Question: This my friends, is a going to be long one...
I am getting some quite bizarre behaviour when I try to render text in a layered window.
The strange thing is that for some combinations of font/font-style/font-size, GDI+ changes the rendering method. For Tahoma-Bold fonts sizes 8.49 and 16.49 (Pixel-Units) inclusive "fail". For other fonts and styles I get "fails" at different sizes.

The two key parameters to play with are on line 23:
'''
Color g_oTextColor( 255, 240, 0, 0 ); // Simply change Color to ( 254, 240, 0, 0 ) [to add slight transparency] and everything will work!
#define USE_LAYERED_WINDOW // or just comment this line out [to use a regular window], and everything will work!
'''
---
When using layered windows and full opacity the fonts draw a transparent "hole" in the background. However if I add a slight transparency to the text colour (alpha-channel = 254) the fonts become opaque. Or if I use regular (non-layered) windows the fonts render opaque.
But even without the layered/transparency problems it is clear that something strange is happening here. The fonts size 8.49 - 16.48 get rendered pixel perfect, the other fonts have slight blurry quality, especially the small ones. So it seems that the system takes a different approach to rendering these medium sizes. I have tried all sorts of settings for 'SetTextRenderingHint()' and 'SetTextContrast()' but none looked crisp for fonts of size 8. I have tried Tahoma & Arial only...
---
I wanted to use pure GDI+ for the off-screen drawing but I could not get it work by simply creating 'Bitmap' & 'Graphics' objects. I still had to use old GDI stuff to create a DC and to select the HBitmap into it. How can I do it all in GDI+?
I also tried to draw the fonts in good-old GDI but there I got some even more bizarre effects: In a layered window the text became transparent but in an way. (So a red text would look fine if the window behind was dark but if the window behind it was whit the text disappeared completely!) Furthermore if I filled my own window with a semi-transparent square, then that behave as expected. (A red square would turn dark red if the window behind it was black, and the square would turn light red over a white window). And I can observe both these behaviours simultaneously in one layered window. And as a highly undesired bonus the drawn text lost it's hit-test and became un-clickable?
And if you have read this far, thanks for enduring, and thanks for any answers!
'''
// Create as a console application project
// + Unicode charset
// + Precompiled headers off
// + make sure to add linker input: gdiplus.lib
#ifndef _WIN32_WINNT // Allow use of features specific to Windows XP or later.
#define _WIN32_WINNT 0x0501 // Change this to the appropriate value to target other versions of Windows.
#endif
// Standard and GDI+ stuffstuff
#include <stdio.h>
#include <tchar.h>
#include <windows.h>
#include <iostream>
#include <cassert>
#include <Gdiplus.h>
using namespace Gdiplus;
GdiplusStartupInput g_oGdiPlusStartupInput;
ULONG_PTR g_pGdiPlusToken = NULL;
// #*#*#*#*#*#*#*#*# LINES TO CHANGE ---------->---------->---------->
Color g_oTextColor( 255, 240, 0, 0 ); // Simply change Color to ( 254, 240, 0, 0 ) [to add slight transparency] and everything will work!
#define USE_LAYERED_WINDOW // or just comment this line out [to use a regular window], and everything will work!
// Forward declarations
void RegWndClass();
LRESULT CALLBACK WndProc( HWND hWnd, UINT uiMsg, WPARAM wParam, LPARAM lParam );
void CreateWindows();
void Draw();
void MsgLoop();
// Other Globals
ATOM g_iWndClass = 0;
HWND g_hWndGdiPlus = NULL;
HWND g_hWndGdi = NULL;
const wchar_t* g_pWndClass = L"TST";
int g_iWidth = 200;
int g_iHeight = 200;
// Main entry-point
int _tmain( int argc, _TCHAR* argv[] )
{
GdiplusStartup( &g_pGdiPlusToken, &g_oGdiPlusStartupInput, NULL );
RegWndClass();
CreateWindows();
Draw();
MsgLoop();
::UnregisterClass( g_pWndClass, NULL );
::Sleep( 500 );
GdiplusShutdown( g_pGdiPlusToken );
return 0;
} // _tmain
void CreateWindows()
{
#ifdef USE_LAYERED_WINDOW
// The key trick is to create a window with style WS_EX_LAYERED, but WITHOUT any subsequent calls to SetLayeredWindowAttributes()
// This gives us a magic window that must be updated with UpdateLayeredWindow() ( and it does NOT recieve any WM_PAINT messages )
// as brilliantly described in: http://alexkr.com/source-code/50/layered-windows-and-updatelayeredwindow/
g_hWndGdiPlus = ::CreateWindowEx( WS_EX_LAYERED, g_pWndClass, L"", WS_POPUP | WS_VISIBLE, 1000, 200, g_iWidth, g_iHeight, NULL, NULL, NULL, NULL );
#else
g_hWndGdiPlus = ::CreateWindowEx( 0, g_pWndClass, L"", WS_OVERLAPPEDWINDOW | WS_POPUP | WS_VISIBLE, 1000, 200, g_iWidth, g_iHeight, NULL, NULL, NULL, NULL );
#endif
//g_hWndGdi = ::CreateWindowEx( WS_EX_LAYERED, g_pWndClass, L"", WS_POPUP | WS_VISIBLE, 720, 500, 200, 200, NULL, NULL, NULL, NULL );
} // CreateWindows
void Draw()
{
// Init GDI+ surface
HDC hOff = ::CreateCompatibleDC( NULL );
Bitmap oDaBigOne( g_iWidth, g_iHeight, PixelFormat32bppARGB );
HBITMAP hBMit = NULL;
Color oCol( 0, 0, 0, 0 );
oDaBigOne.GetHBITMAP( oCol, &hBMit );
HGDIOBJ hSave = ::SelectObject( hOff, hBMit );
#ifdef USE_LAYERED_WINDOW
Graphics oGraph( hOff );
#else
Graphics oGraph( g_hWndGdiPlus );
#endif
oGraph.Clear( Color( 255, 55, 155, 255 ) );
// Draw text
oGraph.SetTextRenderingHint( TextRenderingHintAntiAliasGridFit );
oGraph.SetTextContrast( 0xffffffff );
oGraph.SetCompositingMode( CompositingModeSourceOver );
oGraph.SetCompositingQuality( CompositingQualityHighQuality );
oGraph.SetPixelOffsetMode( PixelOffsetModeHighQuality );
const FontFamily oFamily( L"Tahoma", NULL );
#if 1 // Use bold
Font oF600( &oFamily, 6.00, FontStyle::FontStyleBold, Unit::UnitPixel );
Font oF800( &oFamily, 8.00, FontStyle::FontStyleBold, Unit::UnitPixel );
Font oF848( &oFamily, 8.48, FontStyle::FontStyleBold, Unit::UnitPixel );
Font oF849( &oFamily, 8.49, FontStyle::FontStyleBold, Unit::UnitPixel );
Font oF1200( &oFamily, 12.00, FontStyle::FontStyleBold, Unit::UnitPixel );
Font oF1500( &oFamily, 15.00, FontStyle::FontStyleBold, Unit::UnitPixel );
Font oF1648( &oFamily, 16.48, FontStyle::FontStyleBold, Unit::UnitPixel );
Font oF1649( &oFamily, 16.49, FontStyle::FontStyleBold, Unit::UnitPixel );
#else // Use regular
Font oF600( &oFamily, 6.00, FontStyle::FontStyleRegular, Unit::UnitPixel );
Font oF800( &oFamily, 8.00, FontStyle::FontStyleRegular, Unit::UnitPixel );
Font oF848( &oFamily, 8.48, FontStyle::FontStyleRegular, Unit::UnitPixel );
Font oF849( &oFamily, 8.49, FontStyle::FontStyleRegular, Unit::UnitPixel );
Font oF1200( &oFamily, 12.00, FontStyle::FontStyleRegular, Unit::UnitPixel );
Font oF1500( &oFamily, 15.00, FontStyle::FontStyleRegular, Unit::UnitPixel );
Font oF1648( &oFamily, 16.48, FontStyle::FontStyleRegular, Unit::UnitPixel );
Font oF1649( &oFamily, 16.49, FontStyle::FontStyleRegular, Unit::UnitPixel );
#endif
assert( oF600.GetLastStatus() == Ok ); // Make sure font is OK
SolidBrush oBrush( g_oTextColor );
double dy = 1.0;
oGraph.DrawString( L"Size 6.00", -1, &oF600, PointF( 30.0, dy += 18.0 ), &oBrush );
oGraph.DrawString( L"Size 8.00", -1, &oF800, PointF( 30.0, dy += 18.0 ), &oBrush );
oGraph.DrawString( L"Size 8.48", -1, &oF848, PointF( 30.0, dy += 18.0 ), &oBrush );
oGraph.DrawString( L"Size 8.49", -1, &oF849, PointF( 30.0, dy += 18.0 ), &oBrush );
oGraph.DrawString( L"Size 12.00", -1, &oF1200, PointF( 30.0, dy += 18.0 ), &oBrush );
oGraph.DrawString( L"Size 15.00", -1, &oF1500, PointF( 30.0, dy += 18.0 ), &oBrush );
oGraph.DrawString( L"Size 16.48", -1, &oF1648, PointF( 30.0, dy += 18.0 ), &oBrush );
oGraph.DrawString( L"Size 16.49", -1, &oF1649, PointF( 30.0, dy += 18.0 ), &oBrush );
#ifndef USE_LAYERED_WINDOW
return;
#endif
// Do da layered window magic stuff
BLENDFUNCTION oBF = { 0 };
oBF.BlendOp = AC_SRC_OVER;
oBF.BlendFlags = 0;
oBF.SourceConstantAlpha = 255;
oBF.AlphaFormat = AC_SRC_ALPHA;
SIZE oSize = { 0 };
oSize.cx = g_iWidth;
oSize.cy = g_iHeight;
POINT oPTZero = { 0 };
RECT oRect = { 0 };
::GetWindowRect( g_hWndGdiPlus, &oRect );
POINT oPTWnd = { 0 };
oPTWnd.x = oRect.left;
oPTWnd.y = oRect.top;
//HDC hDC = oGraph.GetHDC();
BOOL bOK = ::UpdateLayeredWindow( g_hWndGdiPlus,
NULL, //HDC hdcDst,
&oPTWnd, // POINT &oPtNull,
&oSize, // SIZE *psize,
hOff, // HDC hdcSrc,
&oPTZero, // POINT *pptSrc,
RGB(255,255,255), // COLORREF crKey,
&oBF, // BLENDFUNCTION *pblend,
ULW_ALPHA // DWORD dwFlags
);
} // Draw
void MsgLoop()
{
::SetTimer( g_hWndGdiPlus, 0, 19999, NULL ); // Self-destruct timer
MSG msg = { 0 };
while ( ::GetMessage( &msg, NULL, 0, 0 ) )
{
::TranslateMessage(&msg);
::DispatchMessage(&msg);
}
} // MsgLoop
void RegWndClass()
{
WNDCLASSEX wcex = { 0 };
wcex.cbSize = sizeof(WNDCLASSEX);
wcex.style = CS_HREDRAW | CS_VREDRAW | CS_OWNDC;
wcex.lpfnWndProc = WndProc;
wcex.cbClsExtra = 0;
wcex.cbWndExtra = 8; // 8 bytes, to allow for 64-bit architecture
wcex.hInstance = NULL; // CHECK
wcex.hIcon = NULL;
wcex.hCursor = ::LoadCursor(NULL, IDC_ARROW);
wcex.hbrBackground = (HBRUSH)NULL_BRUSH; // CHECK
wcex.lpszMenuName = NULL;
wcex.lpszClassName = g_pWndClass;
wcex.hIconSm = NULL;
g_iWndClass = ::RegisterClassEx(&wcex);
} // RegWndClass
LRESULT CALLBACK WndProc( HWND hWnd, UINT uiMsg, WPARAM wParam, LPARAM lParam )
{
switch( uiMsg )
{
case WM_TIMER:
{
std::wstring s;
std::wcout << L"Let's quit" ;
::PostQuitMessage( 0 );
return 0;
}
case WM_PAINT:
Draw();
break;
default:
{
return DefWindowProc( hWnd, uiMsg, wParam, lParam );
}
}
return DefWindowProc( hWnd, uiMsg, wParam, lParam );
} // WndProc
'''
<URL>
All edits are marked with //#MOD
'''
// Create as a console application project
// + Unicode charset
// + Precompiled headers off
// + make sure to add linker input: gdiplus.lib
#ifndef _WIN32_WINNT // Allow use of features specific to Windows XP or later.
#define _WIN32_WINNT 0x0501 // Change this to the appropriate value to target other versions of Windows.
#endif
// Standard stuff
#include <stdio.h>
#include <tchar.h>
#include <windows.h>
#include <iostream>
#include <cassert>
// GDI+ stuff
#include <Gdiplus.h>
using namespace Gdiplus;
GdiplusStartupInput g_oGdiPlusStartupInput;
ULONG_PTR g_pGdiPlusToken = NULL;
// #*#*#*#*#*#*#*#*# LINES TO CHANGE ---------->---------->---------->
Color g_oTextColor( 255, 240, 0, 0 ); // Simply change Color to ( 254, 240, 0, 0 ) [to add slight transparency] and everything will work!
#define USE_LAYERED_WINDOW // or just omment this line [to use a regular window], and everything will work!
// Forward declarations
void RegWndClass();
LRESULT CALLBACK WndProc( HWND hWnd, UINT uiMsg, WPARAM wParam, LPARAM lParam );
void CreateWindows();
void Draw();
void MsgLoop();
// Other Globals
ATOM g_iWndClass = 0;
HWND g_hWndGdiPlus = NULL;
HWND g_hWndGdi = NULL;
const wchar_t* g_pWndClass = L"TST";
int g_iWidth = 200;
int g_iHeight = 200;
// Main entry-point
int _tmain( int argc, _TCHAR* argv[] )
{
GdiplusStartup( &g_pGdiPlusToken, &g_oGdiPlusStartupInput, NULL );
RegWndClass();
CreateWindows();
Draw();
MsgLoop();
::UnregisterClass( g_pWndClass, NULL );
::Sleep( 500 );
GdiplusShutdown( g_pGdiPlusToken );
return 0;
} // _tmain
void CreateWindows()
{
#ifdef USE_LAYERED_WINDOW
// The key trick is to create a window with style WS_EX_LAYERED, but WITHOUT any subsequent calls to SetLayeredWindowAttributes()
// This gives us a magic window that must be updated with UpdateLayeredWindow() ( and it does NOT recieve any WM_PAINT messages )
// as brilliantly described in: http://alexkr.com/source-code/50/layered-windows-and-updatelayeredwindow/
g_hWndGdiPlus = ::CreateWindowEx( WS_EX_LAYERED, g_pWndClass, L"", WS_POPUP | WS_VISIBLE, 1000, 200, g_iWidth, g_iHeight, NULL, NULL, NULL, NULL );
#else
g_hWndGdiPlus = ::CreateWindowEx( 0, g_pWndClass, L"", WS_OVERLAPPEDWINDOW | WS_POPUP | WS_VISIBLE, 1000, 200, g_iWidth, g_iHeight, NULL, NULL, NULL, NULL );
#endif
//g_hWndGdi = ::CreateWindowEx( WS_EX_LAYERED, g_pWndClass, L"", WS_POPUP | WS_VISIBLE, 720, 500, 200, 200, NULL, NULL, NULL, NULL );
} // CreateWindows
void Draw()
{
// Init GDI+ surface
HDC hOff = ::CreateCompatibleDC( NULL );
Bitmap oDaBigOne( g_iWidth, g_iHeight, PixelFormat32bppARGB );
HBITMAP hBMit = NULL;
Color oCol( 0, 0, 0, 0 );
// oDaBigOne.GetHBITMAP( oCol, &hBMit ); //#MOD
// HGDIOBJ hSave = ::SelectObject( hOff, hBMit ); //#MOD
{ // Limit oGraph scope //#MOD
#ifdef USE_LAYERED_WINDOW
//Graphics oGraph( hOff ); //#MOD
Graphics oGraph( &oDaBigOne ); //#MOD
#else
Graphics oGraph( g_hWndGdiPlus );
#endif
oGraph.Clear( Color( 255, 55, 155, 255 ) );
// Draw text
oGraph.SetTextRenderingHint( TextRenderingHintAntiAliasGridFit );
oGraph.SetCompositingMode( CompositingModeSourceOver );
oGraph.SetCompositingQuality( CompositingQualityHighQuality );
oGraph.SetPixelOffsetMode( PixelOffsetModeHighQuality );
const FontFamily oFamily( L"Tahoma", NULL );
#if 1 // Use bold
Font oF600( &oFamily, 6.00, FontStyle::FontStyleBold, Unit::UnitPixel );
Font oF848( &oFamily, 8.48, FontStyle::FontStyleBold, Unit::UnitPixel );
Font oF849( &oFamily, 8.49, FontStyle::FontStyleBold, Unit::UnitPixel );
Font oF1200( &oFamily, 12.00, FontStyle::FontStyleBold, Unit::UnitPixel );
Font oF1500( &oFamily, 15.00, FontStyle::FontStyleBold, Unit::UnitPixel );
Font oF1648( &oFamily, 16.48, FontStyle::FontStyleBold, Unit::UnitPixel );
Font oF1649( &oFamily, 16.49, FontStyle::FontStyleBold, Unit::UnitPixel );
#else // Use regular
Font oF600( &oFamily, 6.00, FontStyle::FontStyleRegular, Unit::UnitPixel );
Font oF848( &oFamily, 8.48, FontStyle::FontStyleRegular, Unit::UnitPixel );
Font oF849( &oFamily, 8.49, FontStyle::FontStyleRegular, Unit::UnitPixel );
Font oF1200( &oFamily, 12.00, FontStyle::FontStyleRegular, Unit::UnitPixel );
Font oF1500( &oFamily, 15.00, FontStyle::FontStyleRegular, Unit::UnitPixel );
Font oF1648( &oFamily, 16.48, FontStyle::FontStyleRegular, Unit::UnitPixel );
Font oF1649( &oFamily, 16.49, FontStyle::FontStyleRegular, Unit::UnitPixel );
#endif
assert( oF600.GetLastStatus() == Ok ); // Make sure font is OK
SolidBrush oBrush( g_oTextColor );
double dy = 10.0;
oGraph.DrawString( L"Size 6.00", -1, &oF600, PointF( 30.0, dy += 18.0 ), &oBrush );
oGraph.DrawString( L"Size 8.48", -1, &oF848, PointF( 30.0, dy += 18.0 ), &oBrush );
oGraph.DrawString( L"Size 8.49", -1, &oF849, PointF( 30.0, dy += 18.0 ), &oBrush );
oGraph.DrawString( L"Size 12.00", -1, &oF1200, PointF( 30.0, dy += 18.0 ), &oBrush );
oGraph.DrawString( L"Size 15.00", -1, &oF1500, PointF( 30.0, dy += 18.0 ), &oBrush );
oGraph.DrawString( L"Size 16.48", -1, &oF1648, PointF( 30.0, dy += 18.0 ), &oBrush );
oGraph.DrawString( L"Size 16.49", -1, &oF1649, PointF( 30.0, dy += 18.0 ), &oBrush );
#ifndef USE_LAYERED_WINDOW
return;
#endif
} // Limit oGraph scope //#MOD
// Do da layered window magic stuff
BLENDFUNCTION oBF = { 0 };
oBF.BlendOp = AC_SRC_OVER;
oBF.BlendFlags = 0;
oBF.SourceConstantAlpha = 255;
oBF.AlphaFormat = AC_SRC_ALPHA;
SIZE oSize = { 0 };
oSize.cx = g_iWidth;
oSize.cy = g_iHeight;
POINT oPTZero = { 0 };
RECT oRect = { 0 };
::GetWindowRect( g_hWndGdiPlus, &oRect );
POINT oPTWnd = { 0 };
oPTWnd.x = oRect.left;
oPTWnd.y = oRect.top;
oDaBigOne.GetHBITMAP( oCol, &hBMit ); //#MOD
HGDIOBJ hSave = ::SelectObject( hOff, hBMit ); //#MOD
//HDC hDC = oGraph.GetHDC();
BOOL bOK = ::UpdateLayeredWindow( g_hWndGdiPlus,
NULL, //HDC hdcDst,
&oPTWnd, // POINT &oPtNull,
&oSize, // SIZE *psize,
hOff, // HDC hdcSrc,
&oPTZero, // POINT *pptSrc,
RGB(255,255,255), // COLORREF crKey,
&oBF, // BLENDFUNCTION *pblend,
ULW_ALPHA // DWORD dwFlags
);
} // Draw
void MsgLoop()
{
::SetTimer( g_hWndGdiPlus, 0, 19999, NULL ); // Self-destruct timer
MSG msg = { 0 };
while ( ::GetMessage( &msg, NULL, 0, 0 ) )
{
::TranslateMessage(&msg);
::DispatchMessage(&msg);
}
} // MsgLoop
void RegWndClass()
{
WNDCLASSEX wcex = { 0 };
wcex.cbSize = sizeof(WNDCLASSEX);
wcex.style = CS_HREDRAW | CS_VREDRAW | CS_OWNDC;
wcex.lpfnWndProc = WndProc;
wcex.cbClsExtra = 0;
wcex.cbWndExtra = 8; // 8 bytes, to allow for 64-bit architecture
wcex.hInstance = NULL; // CHECK
wcex.hIcon = NULL;
wcex.hCursor = ::LoadCursor(NULL, IDC_ARROW);
wcex.hbrBackground = (HBRUSH)NULL_BRUSH; // CHECK
wcex.lpszMenuName = NULL;
wcex.lpszClassName = g_pWndClass;
wcex.hIconSm = NULL;
g_iWndClass = ::RegisterClassEx(&wcex);
} // RegWndClass
LRESULT CALLBACK WndProc( HWND hWnd, UINT uiMsg, WPARAM wParam, LPARAM lParam )
{
switch( uiMsg )
{
case WM_TIMER:
{
std::wstring s;
std::wcout << L"Let's quit" ;
::PostQuitMessage( 0 );
return 0;
}
case WM_PAINT:
Draw();
break;
default:
{
return DefWindowProc( hWnd, uiMsg, wParam, lParam );
}
}
return DefWindowProc( hWnd, uiMsg, wParam, lParam );
} // WndProc
'''
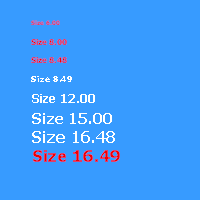
Answer: I think that the problem is that GDI (without the +) does not support alpha transparency very well. At best, it keeps the alpha channel untouched.
When you build a Graphics object using a HDC with a selected bitmap that has an alpha channel... well things get mixed badly. My guess is that the GDI+ font rasterized decides which method to use to render based on a lot of parameters; then, if this method happens to be supported in GDI, it will be used (and the alpha channel ignored); if the render method is not supported in GDI, it will fallback to a pixel-by-pixel render, or similar, and the alpha channel will be used correctly.
So, to get the correct results you should not use the HDC to modify the alpha channel. Try the following changes:
- Use the bitmap to create the Graphics object, not the HDC:'''
Graphics oGraph( &oDaBigOne );
'''
- Select the bitmap into the HDC hOff only after the render has been done. To be sure it is better that the Graphics object is destroyed, limiting its scope with { ... }.
After the new code, the solution is easy: not only should you move the call to SelectObject() after the drawing, also the GetBitmap(). That is, these two functions shoul be just before the call to :UpdateLayeredWindow():
'''
oDaBigOne.GetHBITMAP( oCol, &hBMit );
HGDIOBJ hSave = ::SelectObject( hOff, hBMit );
'''